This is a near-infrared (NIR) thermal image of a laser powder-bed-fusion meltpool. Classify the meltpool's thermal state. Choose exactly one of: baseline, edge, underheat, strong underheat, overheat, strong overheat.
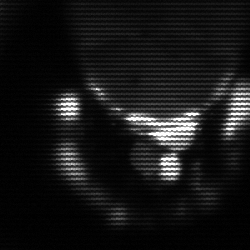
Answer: baseline